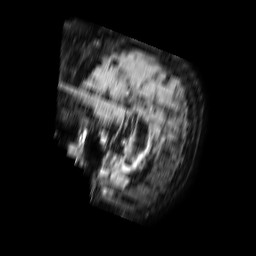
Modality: FLAIR
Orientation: sagittal
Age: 82
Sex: male
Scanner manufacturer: philips
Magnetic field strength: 1.5 T
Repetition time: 6 s
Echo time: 0.1025 s